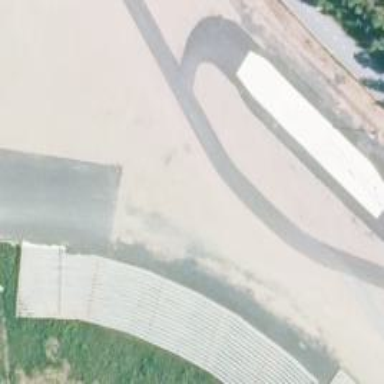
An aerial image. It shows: Raceway road.